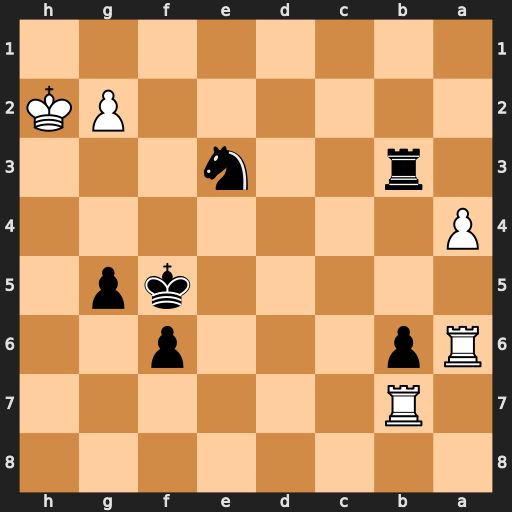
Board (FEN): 8/1R6/Rp3p2/5kp1/P7/1r2n3/6PK/8
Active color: b
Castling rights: -
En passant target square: -
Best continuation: Ng4+ Kg1 Rb1#